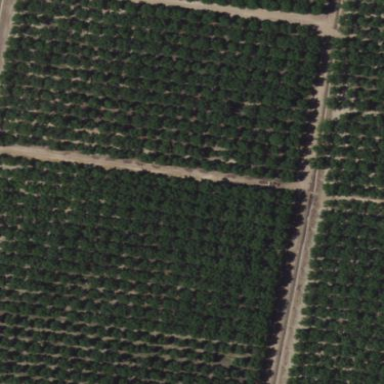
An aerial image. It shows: Orchard.